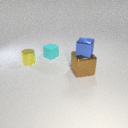
small blue metal cube above large brown metal cube